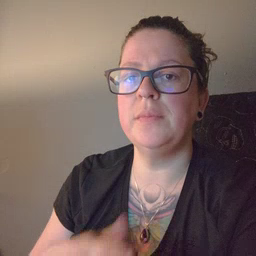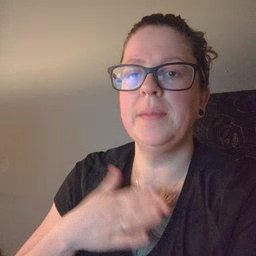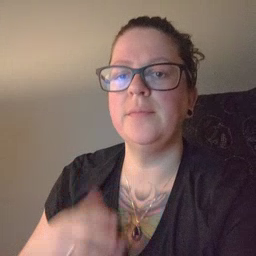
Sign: happy